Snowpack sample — Rabbit Ears Pass, Jackson County, Colorado, USA (12/17/25, 1:08 PM MST)
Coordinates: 40.387, -106.625
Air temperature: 34 °F
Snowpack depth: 46 cm
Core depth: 10 cm
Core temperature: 30.2 °F
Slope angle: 6°, slope face: 165°
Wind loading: medium
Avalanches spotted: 0
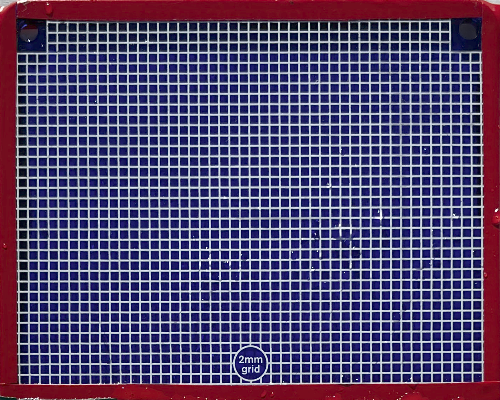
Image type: profile
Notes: No avalanches spotted nearby, although collected in a meadowy area with minimal risk on this face of the pass.